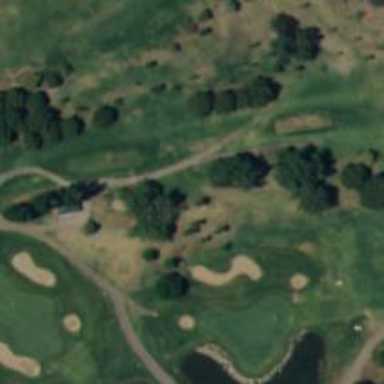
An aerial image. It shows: Well-maintained path designated for golf carts.